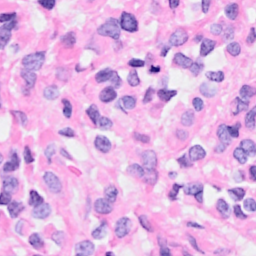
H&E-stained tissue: Breast